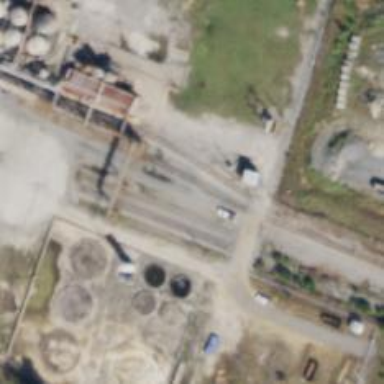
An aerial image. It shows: Rail spur service.